Question: I'm currently working on a Google Hangouts app that, among other things, features posting links to certain pages on the user's Google+ page.
Because the shared content is mainly a visual thing (dynamically generated images, to be precise), I have been looking at ways of having the post
on user's stream display a big, full-width picture, essentially an effect similar to <URL>.
Now, I've read through Google+ documentation on Share Button and Snippets about ways to have sharing from a single click and customisation of the content that comes with the link, but visually, the attached thumbnail is somewhat smaller than what I'd find ideal for the task (as visible .
The example of a big picture display was tied to the photo sharing functionality, so I've looked at Google+ API, to see if there's a way to automate it, but as stated on <URL>, "The Google+ API currently provides read-only access to public data.". No ability to pursue the goal through the official channels then.
Next step, GitHub. There are some sites for which the wrappers around their internal communication have been written, thus creating sort of unofficial API, so I tried my luck there. Among various libraries, I have found one that was not a wrapper around an official API, <URL>, but being written for the context of Chrome extensions rather than webpages, I couldn't get it to work, mainly due to usage of WebSQL and cross-domain XMLHTTPRequests.
Without any further leads, I ask the community thus - is there any way for a webpage app to provide the user with the ability to share a full-width picture on their Google+ stream or am I limited to standard sharing thumbnails?
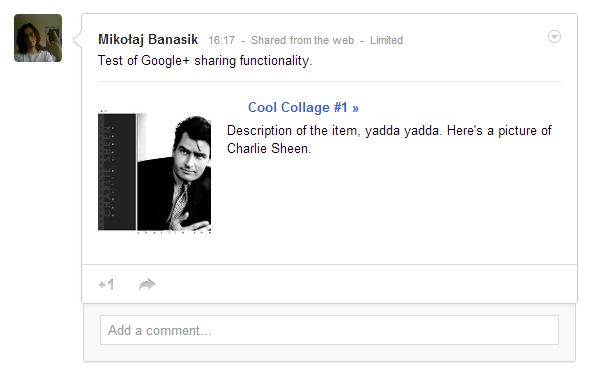
Answer: I will confirm, you can not do what you're trying to do using the Google+ API because there is no stream write API and you do not have control over how shares will render.
As you have already determined, you can not write posts, such as a picture, directly to a user's stream, without the user's interaction (e.g. share). For branded pages, there is <URL>, but it is currently not public and would be restricted to Pages as opposed to People/Profiles.
You can generate a share link to an external image and then if the user clicks it, the image can appear in their stream. As you noticed, the image will be a small thumbnail as opposed to a full-bleed photo and will render as a share - undesirable if you want the image to fill the whole stream area.